Field crop: maize
Growth stage: 2
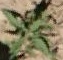
Species: atriplex